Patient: sex M, age 57
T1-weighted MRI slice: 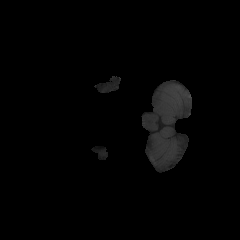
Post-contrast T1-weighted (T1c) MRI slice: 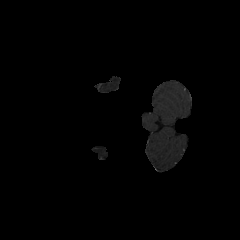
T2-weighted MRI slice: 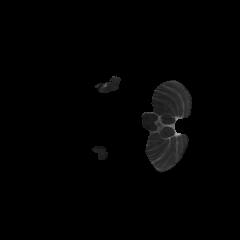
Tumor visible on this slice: no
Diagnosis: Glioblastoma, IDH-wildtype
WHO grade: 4